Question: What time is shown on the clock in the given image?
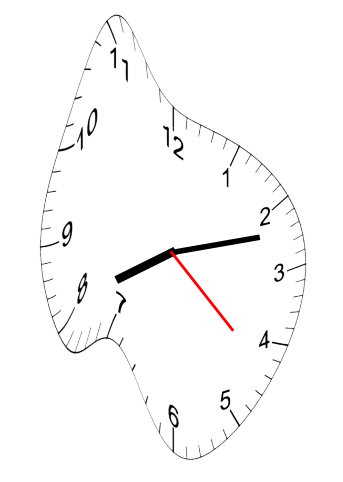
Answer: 08:12:22